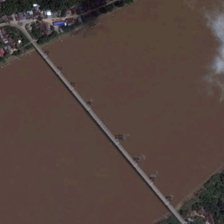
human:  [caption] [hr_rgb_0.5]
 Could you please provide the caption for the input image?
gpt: a long bridge is on a yellow river with some buildings and green trees in two sides of it .

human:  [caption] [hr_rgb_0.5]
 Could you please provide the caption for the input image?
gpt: a long bridge is on a yellow river with some buildings and green trees in two sides of it .

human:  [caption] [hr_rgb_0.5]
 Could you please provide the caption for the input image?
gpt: a long bridge is on a yellow river with some buildings and green trees in two sides of it .

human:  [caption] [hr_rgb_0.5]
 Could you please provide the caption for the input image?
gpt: a long bridge is on a yellow river with some buildings and green trees in two sides of it .

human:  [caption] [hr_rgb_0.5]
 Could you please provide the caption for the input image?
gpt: a long bridge is on a yellow river with some buildings and green trees in two sides of it .